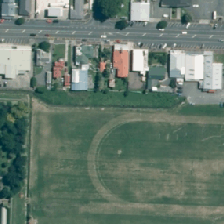
Land cover: urban_parkland